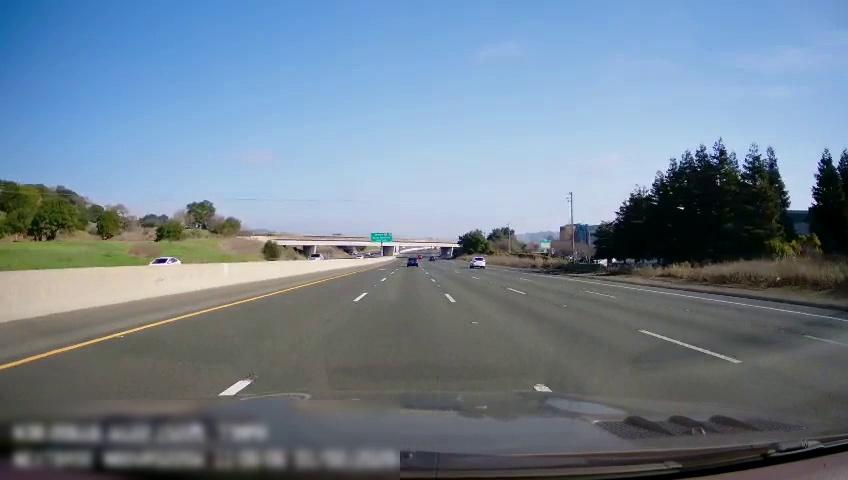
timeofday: Day
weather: Sunny
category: Drivable Space
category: Vehicles | Car
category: Vehicles | SUV
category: Vehicles | Car
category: Vehicles | SUV
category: Lanes | Current Lane
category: Lanes | Alternate Lane
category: Lanes | Current Lane
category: Lanes | Alternate Lane
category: Lanes | Alternate Lane
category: Lanes | Alternate Lane
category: Traffic | Signs
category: Traffic | Signs